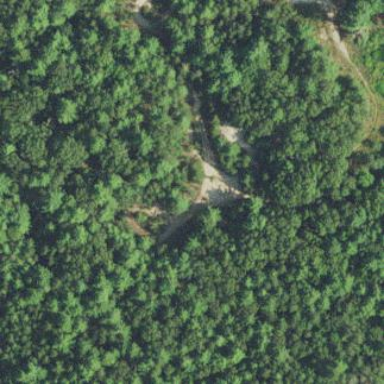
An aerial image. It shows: Woodland with needle-leaved trees.